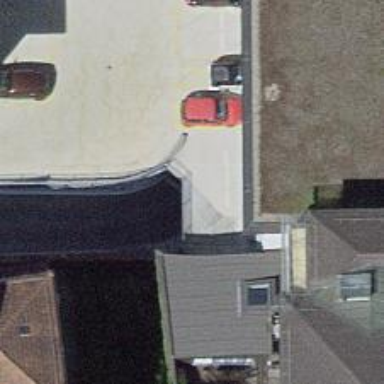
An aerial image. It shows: Parking area.